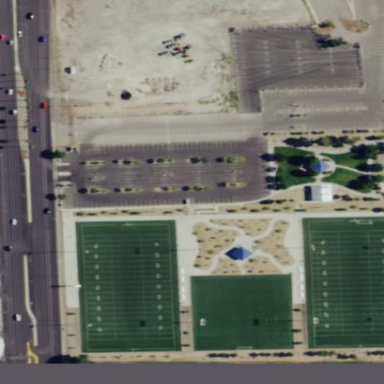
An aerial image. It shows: The west parking lot at Ed Fountain Park. It is surface parking area.